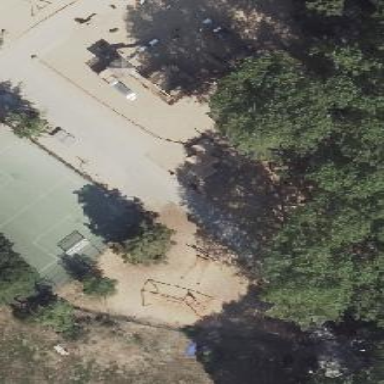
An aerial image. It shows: Sandpit playground.